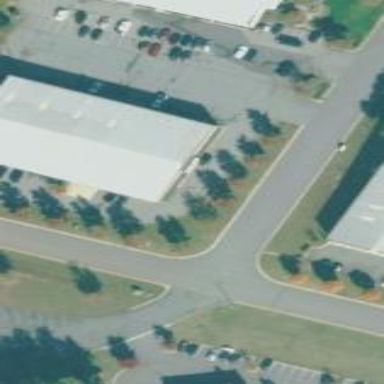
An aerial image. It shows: Commercial building.